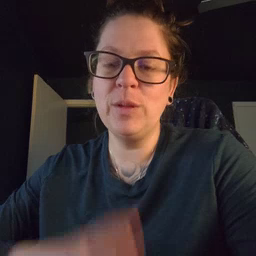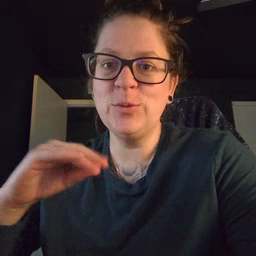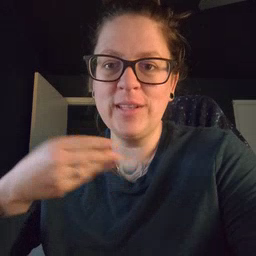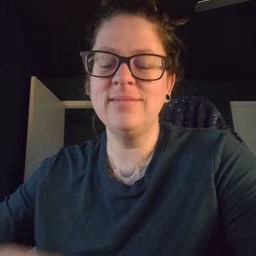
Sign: story